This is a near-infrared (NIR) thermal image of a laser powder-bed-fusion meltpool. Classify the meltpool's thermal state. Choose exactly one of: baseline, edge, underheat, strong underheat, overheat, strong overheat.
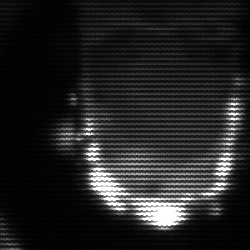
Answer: baseline